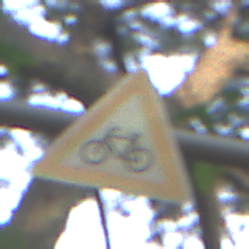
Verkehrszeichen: RadverkehrRechts
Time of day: MorningAfternoon
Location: Outdoor (RoadRail)
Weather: Clear
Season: NotSpecified
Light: Natural